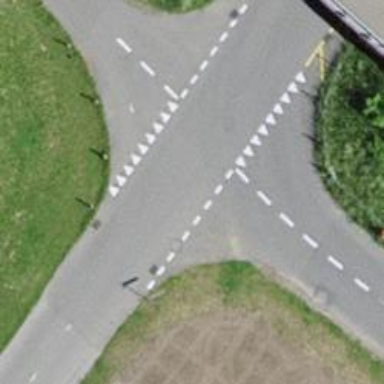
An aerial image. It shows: Road with "give way" sign.